Interaction volume radius: 10 \u00c5
Interaction volume height: 25 \u00c5
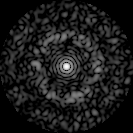
Disorder parameter: 0.8421